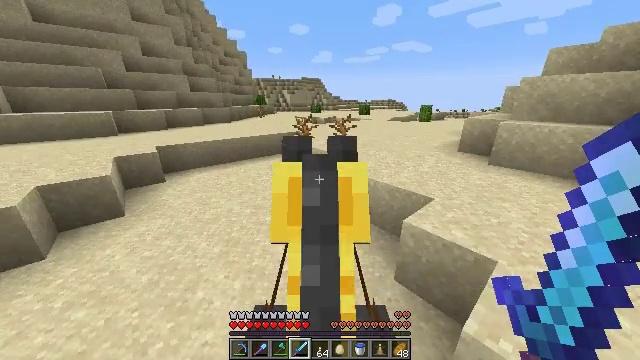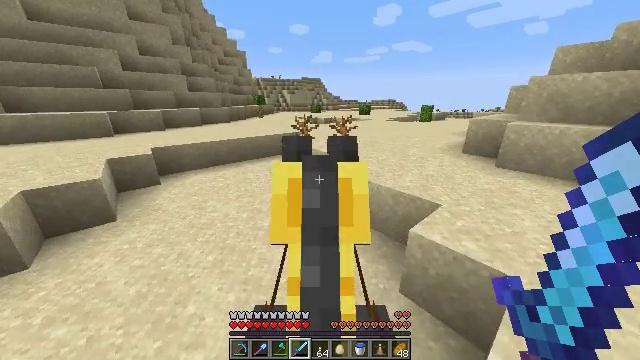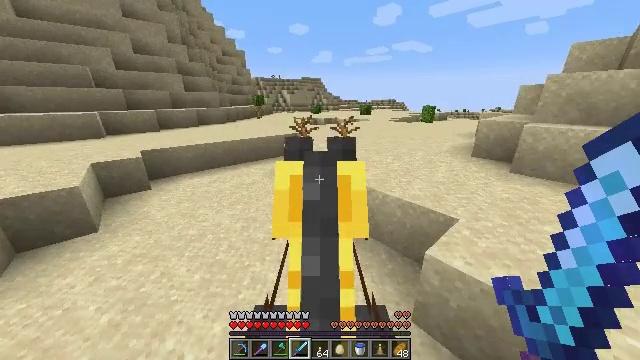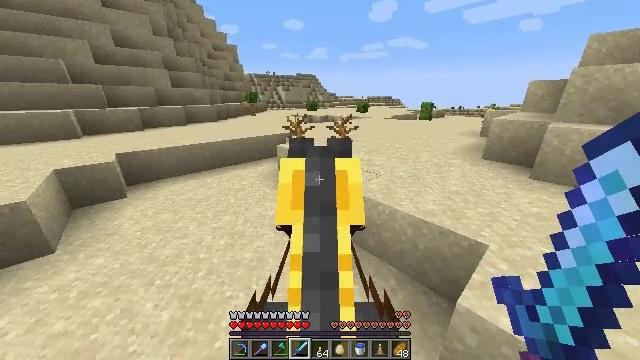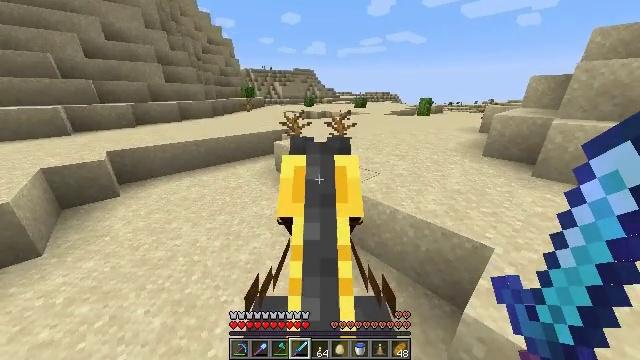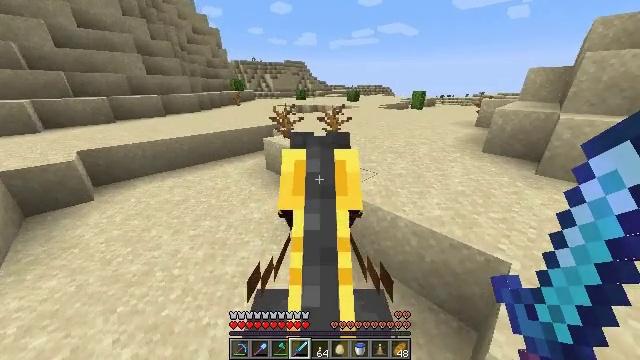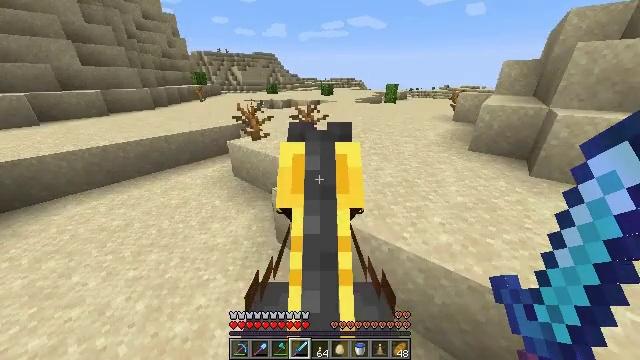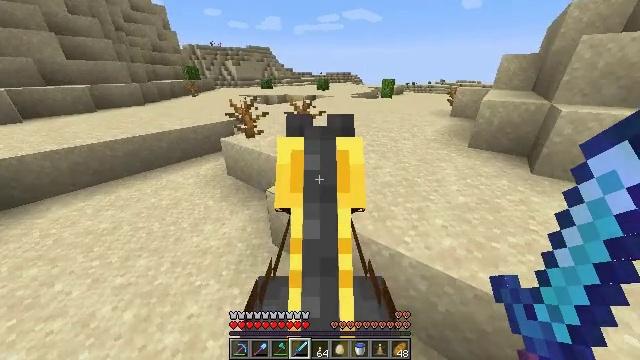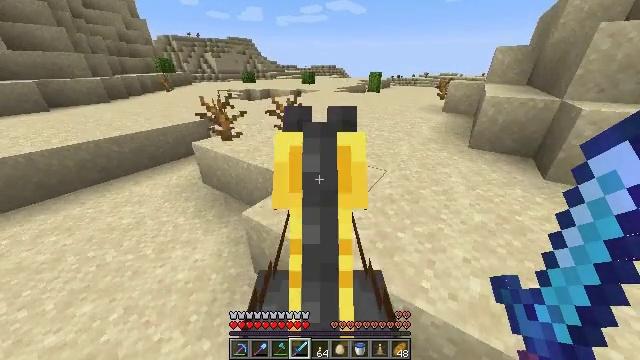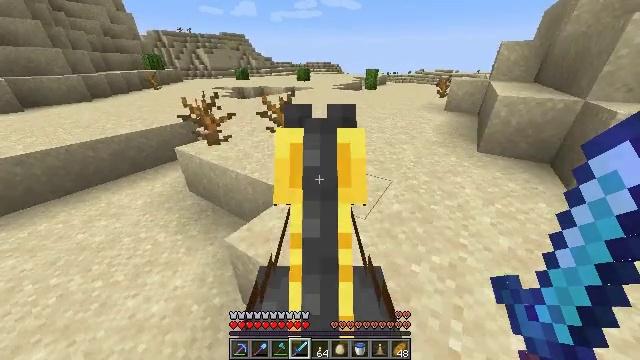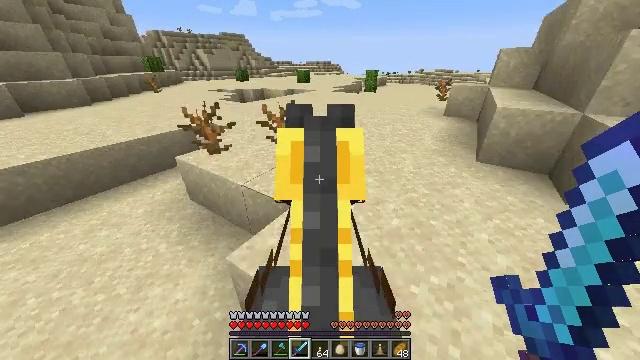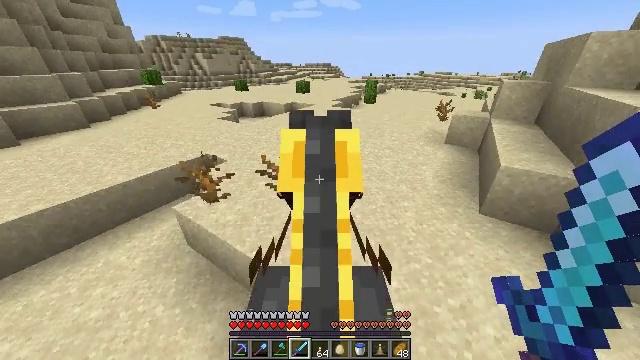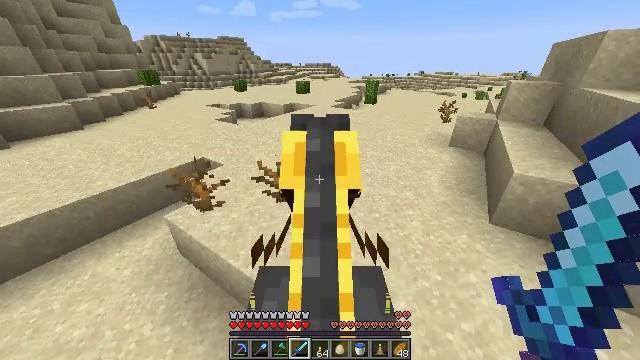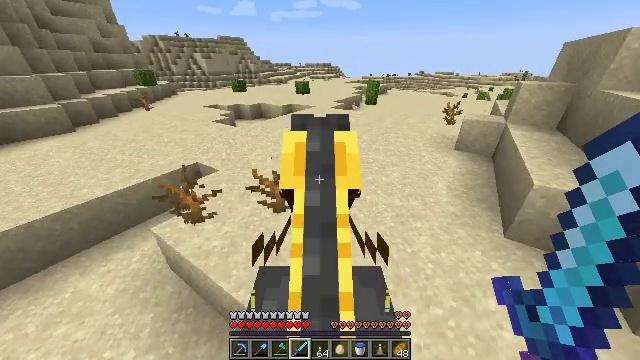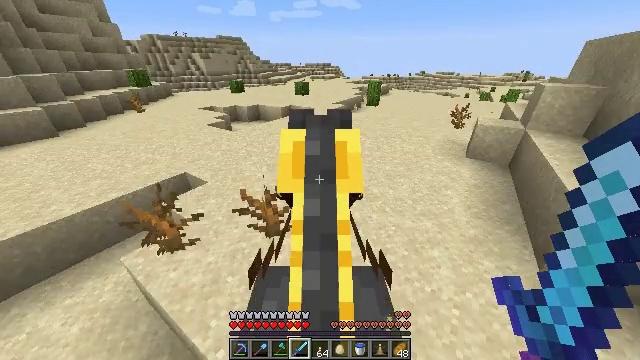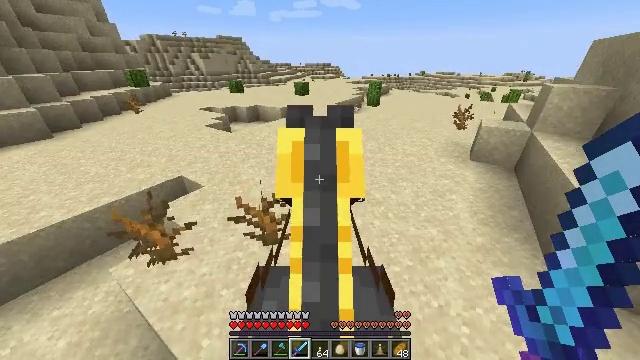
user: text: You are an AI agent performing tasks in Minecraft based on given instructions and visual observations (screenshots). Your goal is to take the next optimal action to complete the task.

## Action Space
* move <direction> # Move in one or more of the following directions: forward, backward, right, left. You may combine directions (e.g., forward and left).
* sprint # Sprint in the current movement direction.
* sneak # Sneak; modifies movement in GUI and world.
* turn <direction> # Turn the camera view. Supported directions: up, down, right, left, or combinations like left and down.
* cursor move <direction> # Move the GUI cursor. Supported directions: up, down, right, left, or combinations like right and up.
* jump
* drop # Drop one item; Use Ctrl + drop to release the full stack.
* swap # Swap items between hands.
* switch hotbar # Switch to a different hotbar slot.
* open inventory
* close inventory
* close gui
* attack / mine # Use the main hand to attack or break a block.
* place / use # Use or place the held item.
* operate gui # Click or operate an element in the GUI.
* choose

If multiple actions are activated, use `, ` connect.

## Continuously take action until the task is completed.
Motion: motion action
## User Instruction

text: Collect sandstone by mining.
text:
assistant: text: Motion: move forward, sprint
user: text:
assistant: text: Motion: move forward, sprint
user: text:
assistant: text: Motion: move forward, sprint, turn right
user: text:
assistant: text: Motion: move forward, sprint, turn right and down
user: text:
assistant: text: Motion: move forward, sprint, turn right and down
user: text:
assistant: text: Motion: move forward, sprint, turn right and down
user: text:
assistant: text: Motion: move forward, sprint, turn right and down
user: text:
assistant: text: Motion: move forward, sprint, turn right and down
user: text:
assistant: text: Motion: move forward, sprint
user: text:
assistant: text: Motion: move forward, sprint
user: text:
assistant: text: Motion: move forward, sprint
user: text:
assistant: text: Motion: move forward, sprint
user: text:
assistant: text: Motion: move forward, sprint
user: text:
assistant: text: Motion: move forward, sprint
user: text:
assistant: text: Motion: move forward, sprint
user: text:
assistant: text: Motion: move forward, sprint
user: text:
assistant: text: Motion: move forward, sprint
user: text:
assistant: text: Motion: move forward, sprint
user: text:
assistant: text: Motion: move forward, sprint
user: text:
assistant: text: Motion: move forward, sprint
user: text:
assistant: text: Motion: move forward, sprint
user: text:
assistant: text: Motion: move forward, sprint
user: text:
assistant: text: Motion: move forward, sprint, turn right
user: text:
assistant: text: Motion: move forward, sprint, turn right
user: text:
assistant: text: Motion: move forward, sprint, turn right
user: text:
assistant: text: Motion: move forward, sprint, turn right
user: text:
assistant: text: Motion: move forward, sprint
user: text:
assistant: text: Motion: move forward, sprint
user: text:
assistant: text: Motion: move forward, sprint
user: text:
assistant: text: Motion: move forward, sprint